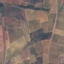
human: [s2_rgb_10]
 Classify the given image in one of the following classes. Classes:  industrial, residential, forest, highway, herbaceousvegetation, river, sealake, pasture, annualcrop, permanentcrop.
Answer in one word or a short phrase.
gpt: PermanentCrop